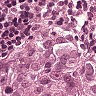
Metastatic tissue present: yes